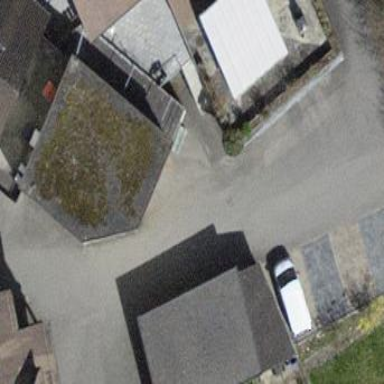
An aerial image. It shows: Garages with flat roofs.